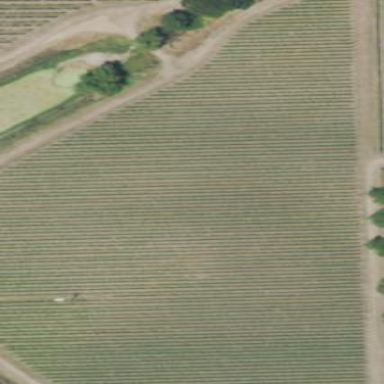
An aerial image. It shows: Vineyard with grape crops.